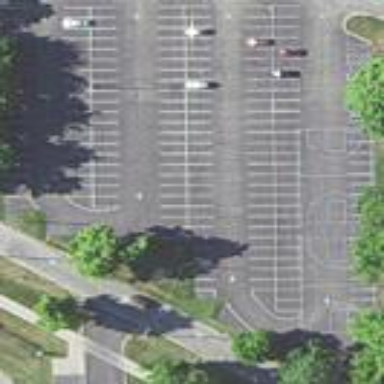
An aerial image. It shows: Parking area.